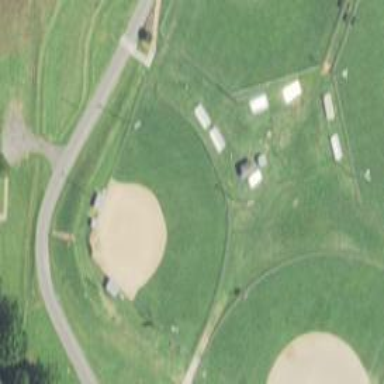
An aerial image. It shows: Baseball pitch for leisure land.